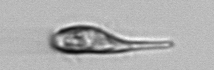
Label: Euglena